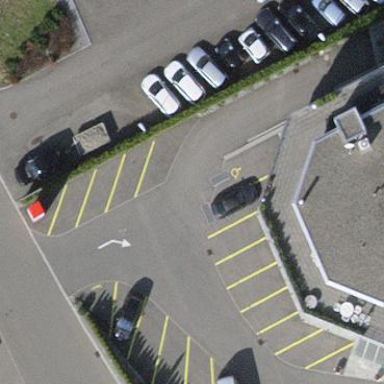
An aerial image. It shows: Parking area with surface.